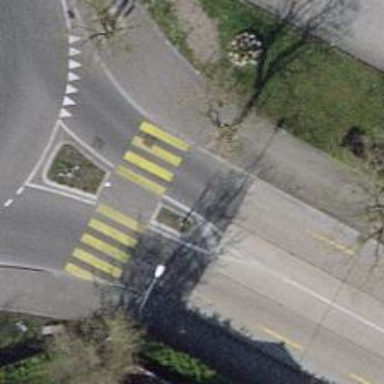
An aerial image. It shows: Asphalt footway with marked crossing and pedestrian island.